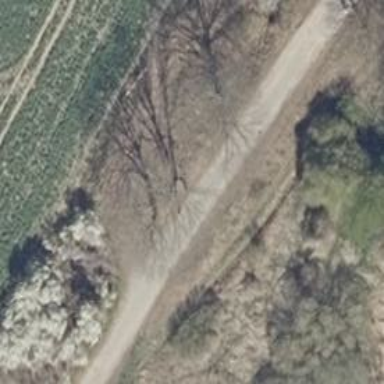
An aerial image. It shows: Agricultural vehicle on well-maintained grade1 track.